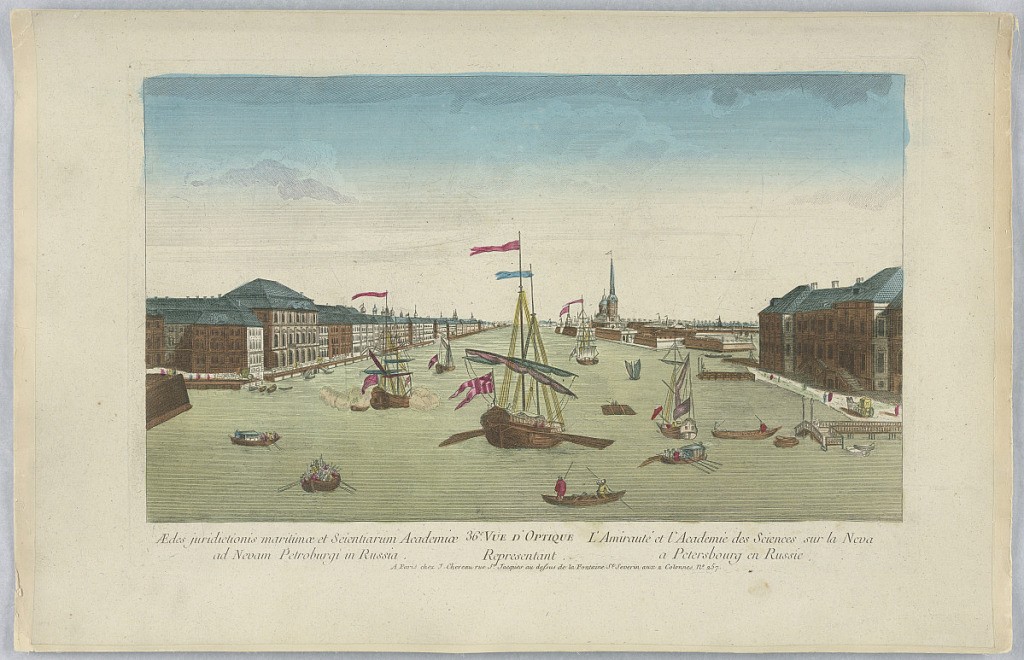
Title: Peep-Show Print
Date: mid-18th century
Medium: Engraving and brush and wash on paper
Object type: Print
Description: Peep-show print